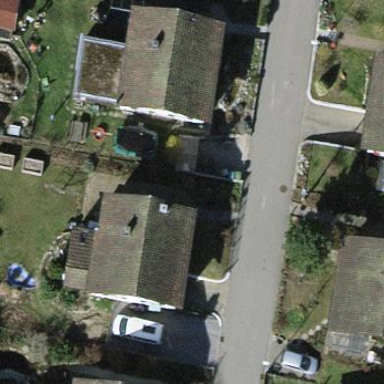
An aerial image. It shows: Detached building.